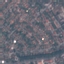
Land use / land cover: Residential